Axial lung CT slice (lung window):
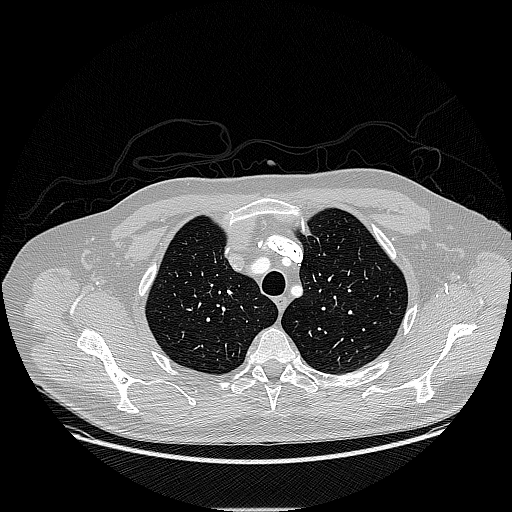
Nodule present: no